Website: crate-barrel
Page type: account-selection
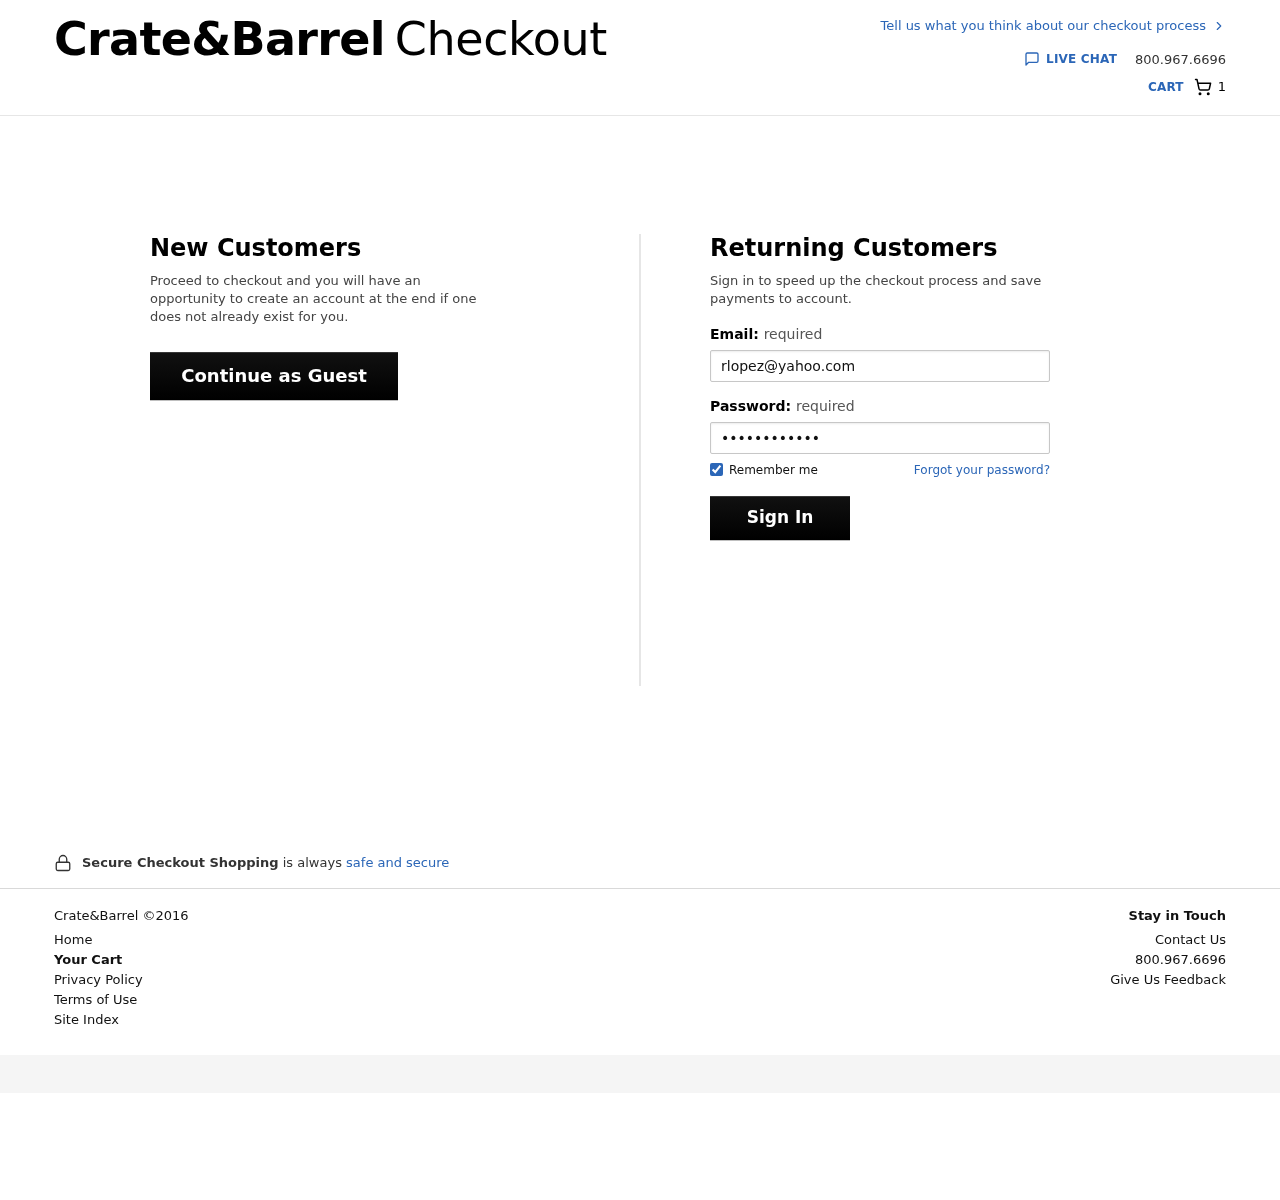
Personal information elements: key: PII_EMAIL
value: rlopez@yahoo.com
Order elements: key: ORDER_NUM_ITEMS
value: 1